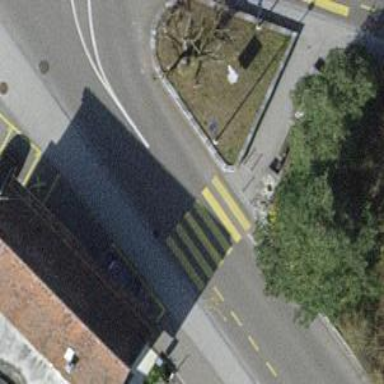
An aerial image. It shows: Marked footway crossing with zebra markings.